Question: I want to produce a histogram with ggplot, i have dataframe "plot_data"
'''
plot_data<-data.frame(CLV.decile=unique(subset.customer_data$CLV.decile),
CLV=unique(subset.customer_data$mean.CLV.decile))
'''
that looks like this
'''
> plot_data
CLV.decile CLV
1 10 1560
2 5 1525
3 1 1512
'''
This is the plot:
'''
ylim <- c(0, 1.1*max(plot_data$CLV))
ggplot(plot_data, aes(x=CLV.decile, y=CLV)) +
geom_histogram(stat="identity",fill="skyblue",colour="black") +
labs(x="Decile",y="CLV") + geom_text(aes(label=CLV), vjust=-1) + ylim(ylim) +
scale_x_reverse(breaks = plot_data$CLV.decile)
'''
How can i fix that? Thanks in advance

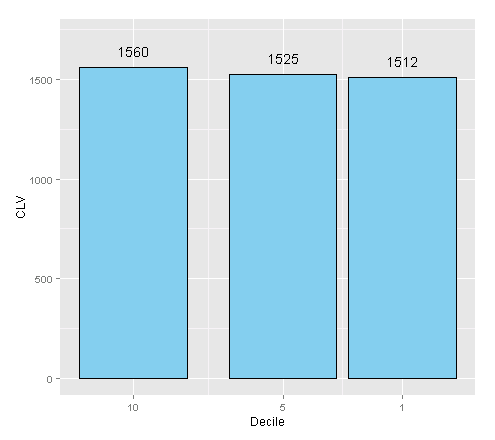
Answer: The problem is your x axis being continuous. Try this by using:
'''
library(ggplot2)
ylim <- c(0, 1.1*max(plot_data$CLV))
ggplot(plot_data, aes(x=as.factor(CLV.decile), y=CLV)) +
geom_histogram(stat="identity",fill="skyblue",colour="black") +
labs(x="Decile",y="CLV") + geom_text(aes(label=CLV), vjust=-1) + ylim(ylim) +
scale_x_discrete(limits=as.character(plot_data$CLV.decile))
'''
You need to have 'CLV.decile' as factor and then provide a 'scale_x_discrete' to specify the order.

And the bars have equal spacing between them.
Edit:
This is essentially a barplot so you might as well consider changing 'geom_histogram' to 'geom_bar' with no change on the output.